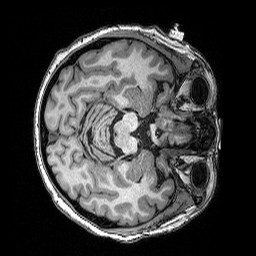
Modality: T1w
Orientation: axial
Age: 52
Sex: female
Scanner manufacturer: siemens
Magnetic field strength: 3 T
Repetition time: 2.53 s
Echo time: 0.0035 s